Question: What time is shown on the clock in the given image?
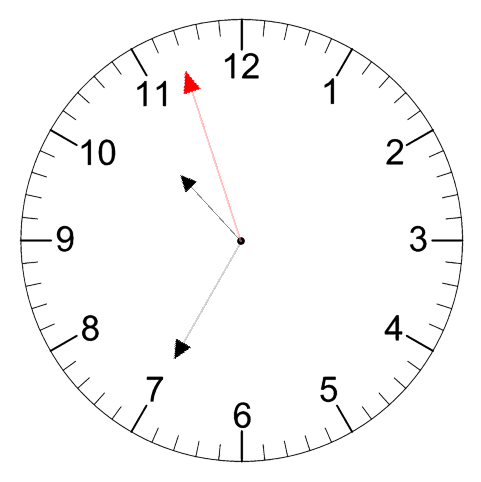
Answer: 10:34:57